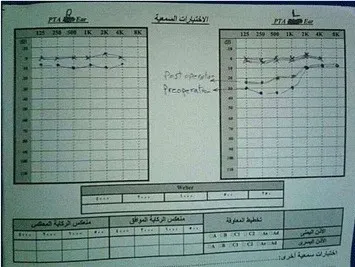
Pre and postoperative PTA (pure tone audiogram) of the patient that shows the decrease of air - bone gap to 22 db.
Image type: pathology (fish)